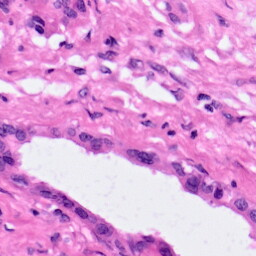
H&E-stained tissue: Pancreatic